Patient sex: M
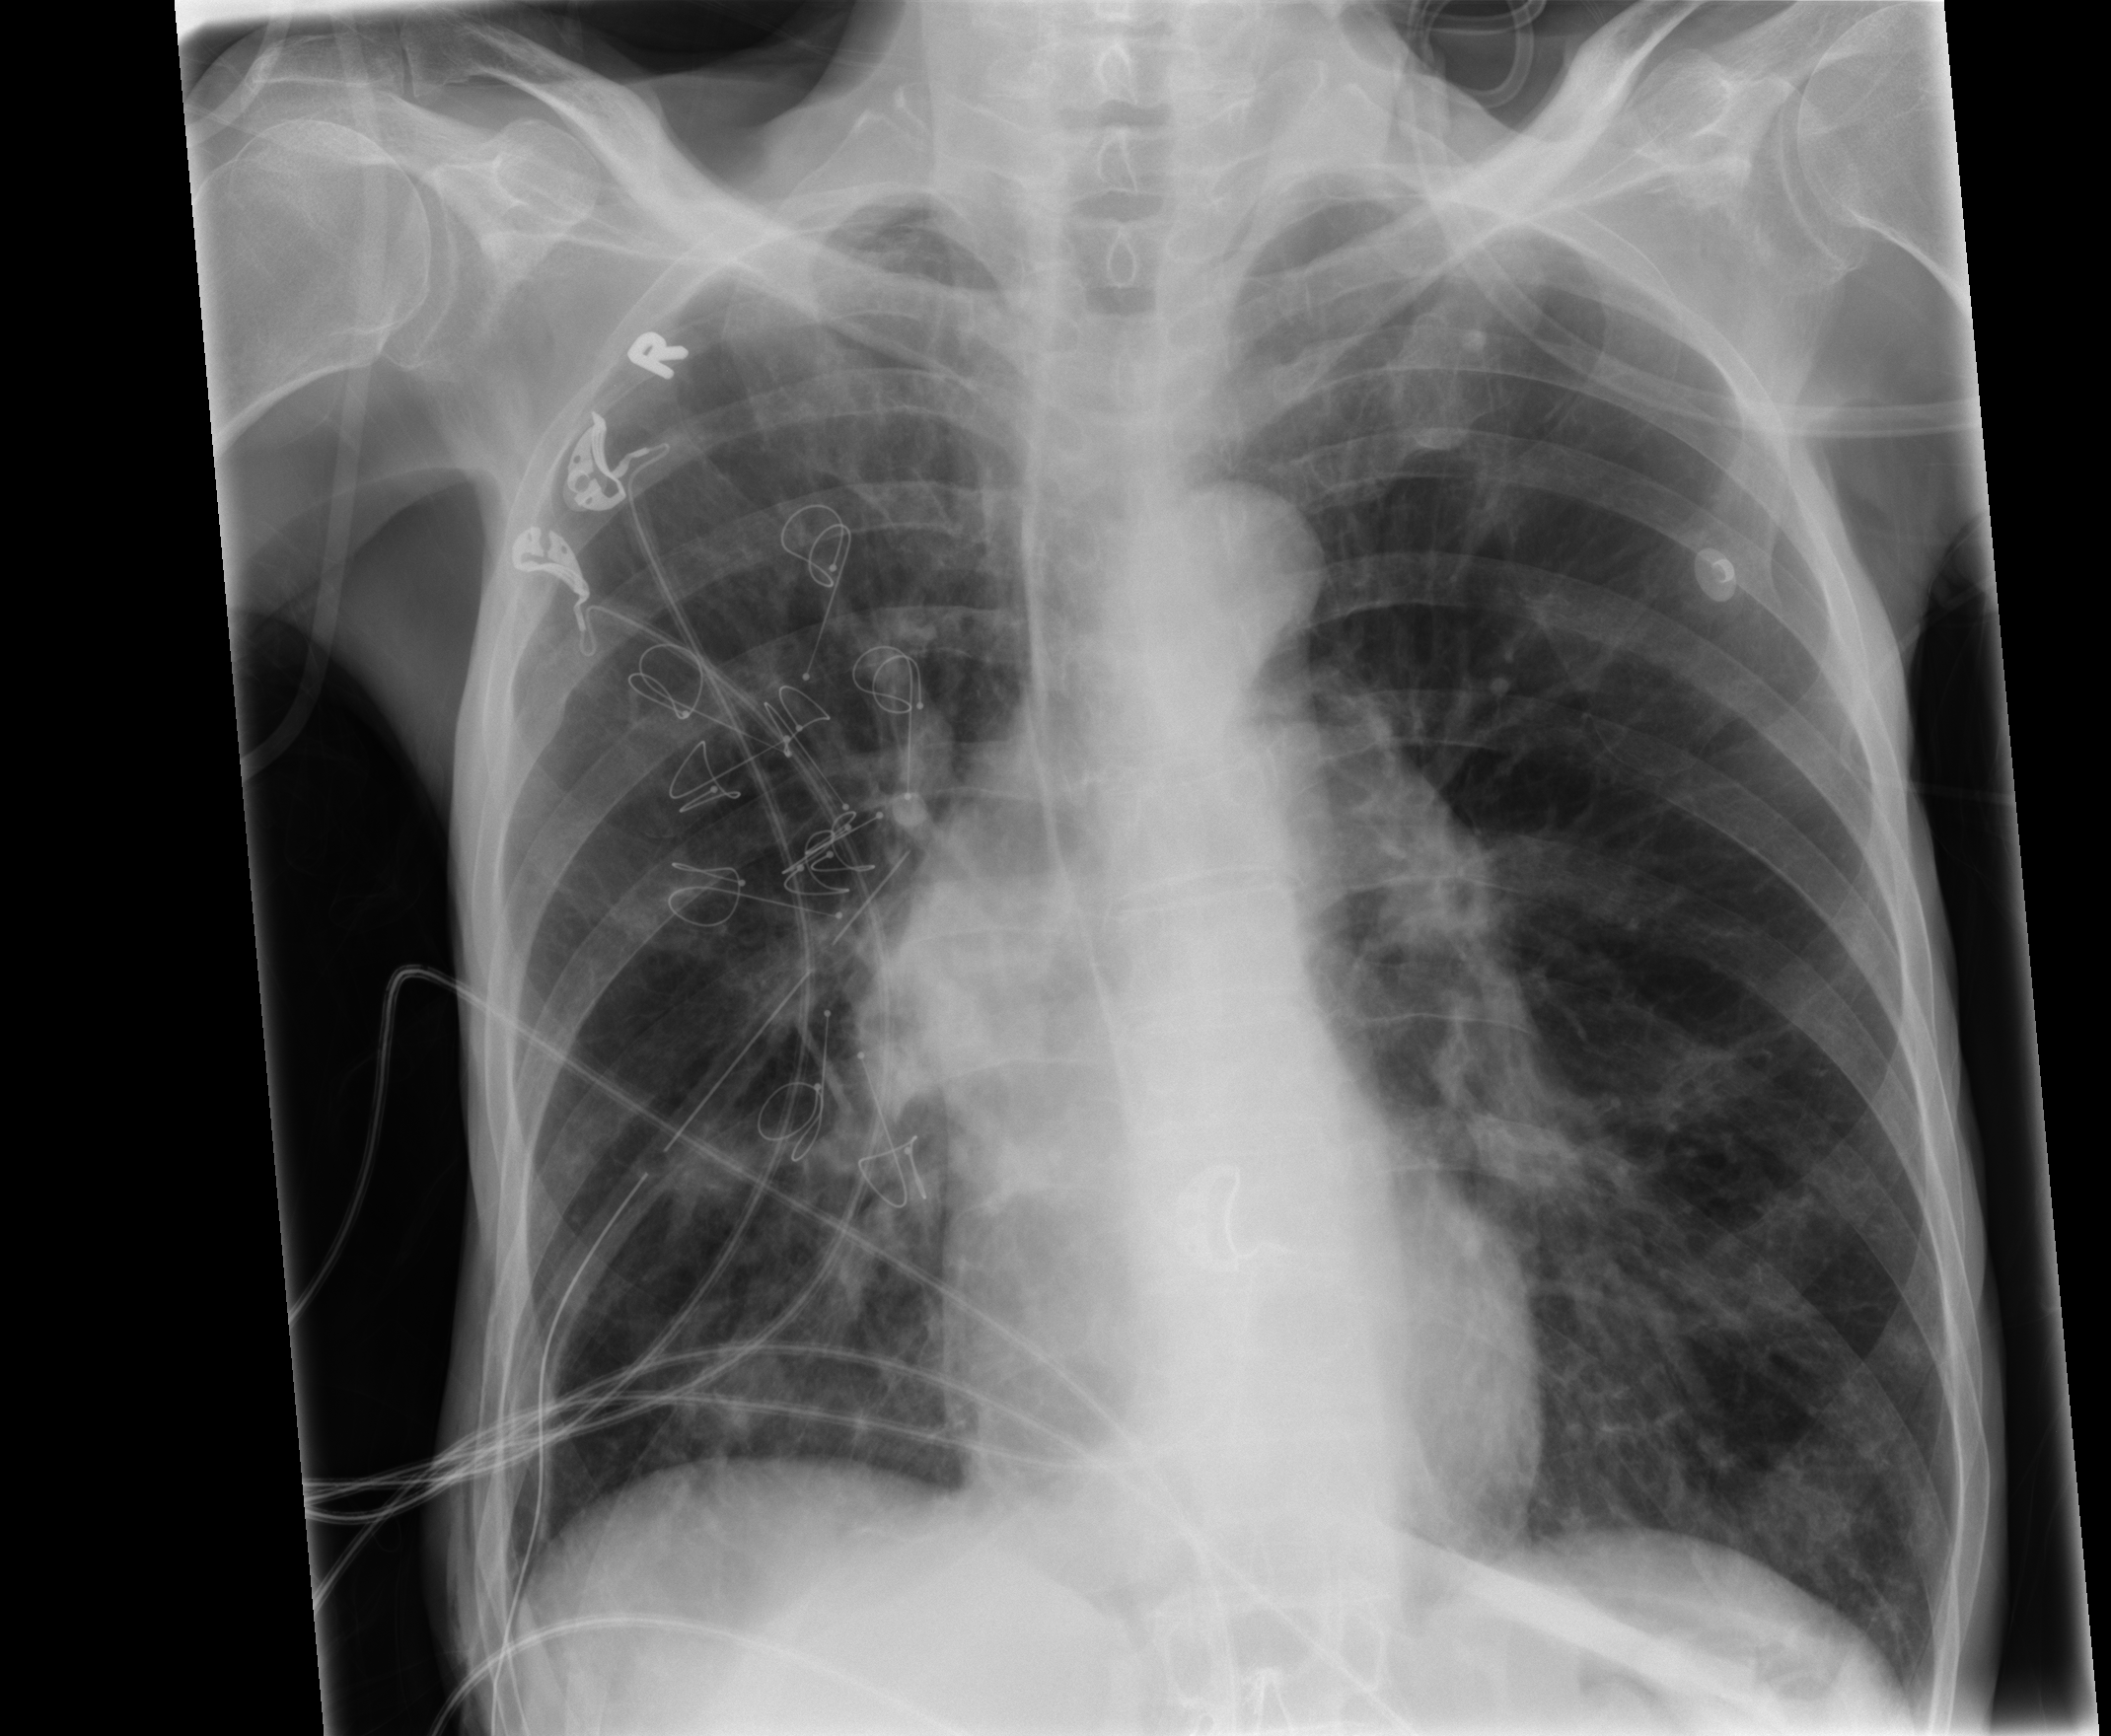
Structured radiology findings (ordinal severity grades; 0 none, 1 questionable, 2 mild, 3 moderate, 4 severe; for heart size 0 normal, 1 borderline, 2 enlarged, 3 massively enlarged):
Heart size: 0
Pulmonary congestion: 0
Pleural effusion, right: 0
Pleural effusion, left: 0
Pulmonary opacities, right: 0
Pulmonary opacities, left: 0
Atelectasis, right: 2
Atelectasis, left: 0